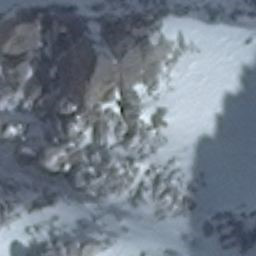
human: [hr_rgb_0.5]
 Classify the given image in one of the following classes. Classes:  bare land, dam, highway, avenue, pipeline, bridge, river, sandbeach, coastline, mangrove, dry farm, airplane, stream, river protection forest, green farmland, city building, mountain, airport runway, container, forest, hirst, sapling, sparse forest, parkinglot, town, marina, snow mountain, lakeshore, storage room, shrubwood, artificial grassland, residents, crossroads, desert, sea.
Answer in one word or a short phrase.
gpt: snow mountain